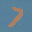
Label: 7